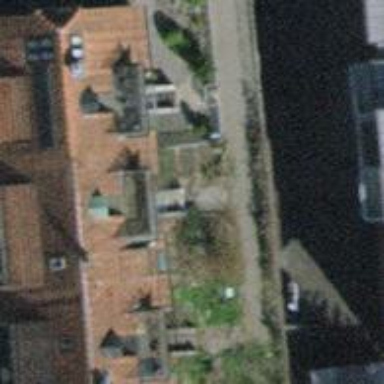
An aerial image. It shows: Terrace-style building with gabled roof.